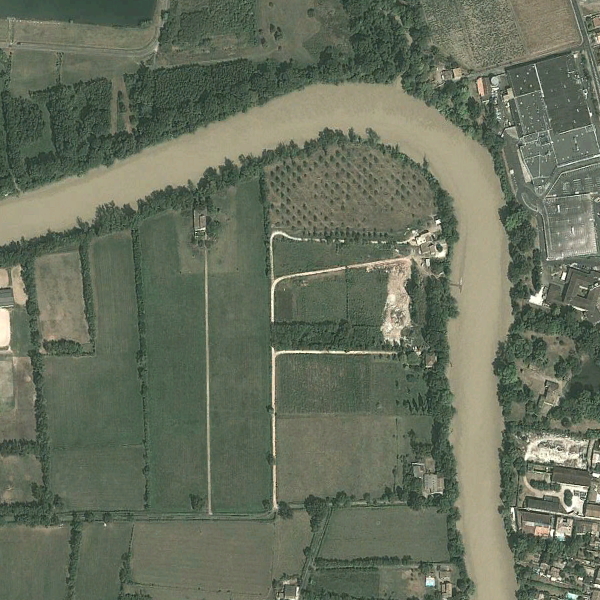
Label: River